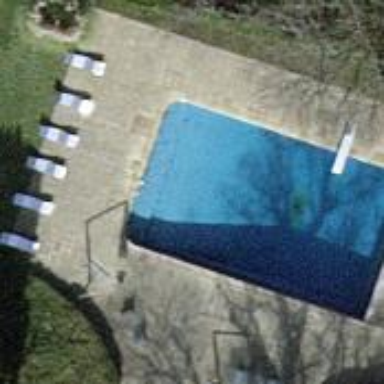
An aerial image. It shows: Swimming pool located in leisure land.